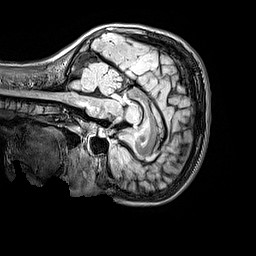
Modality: FLAIR
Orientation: sagittal
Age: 9
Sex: female
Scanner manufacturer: siemens
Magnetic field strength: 3 T
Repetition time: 5 s
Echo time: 0.388 s